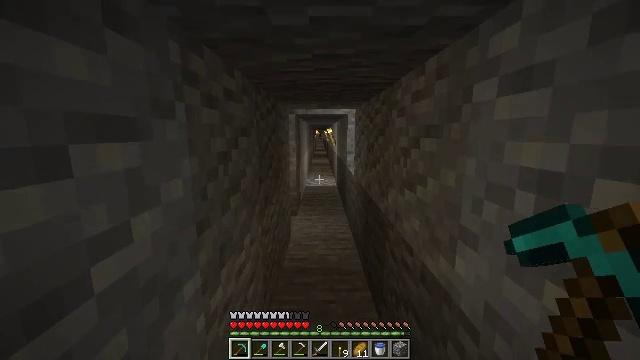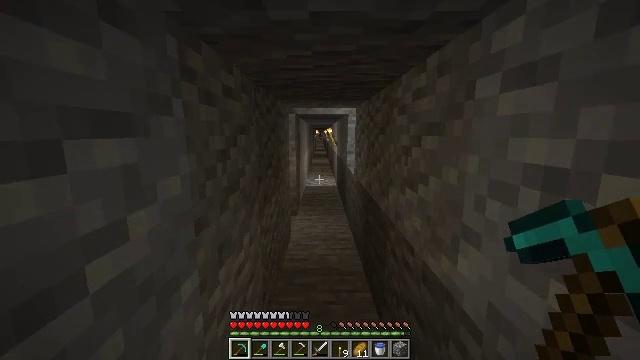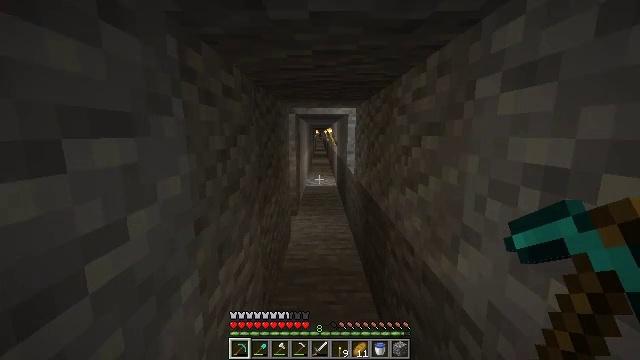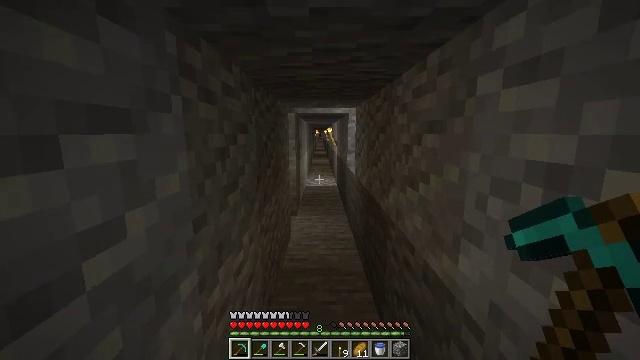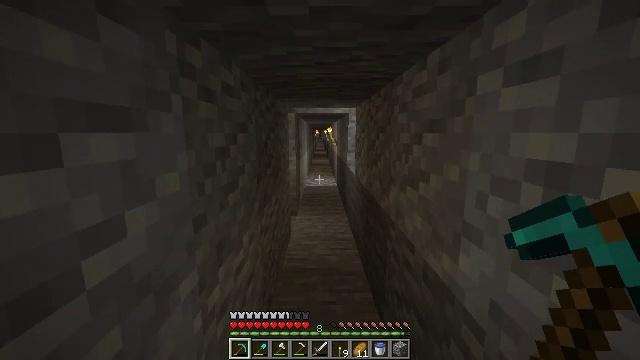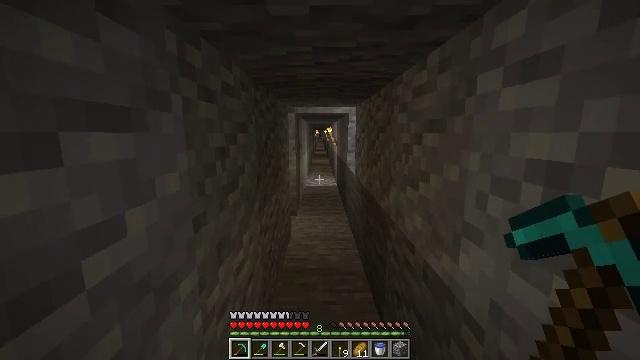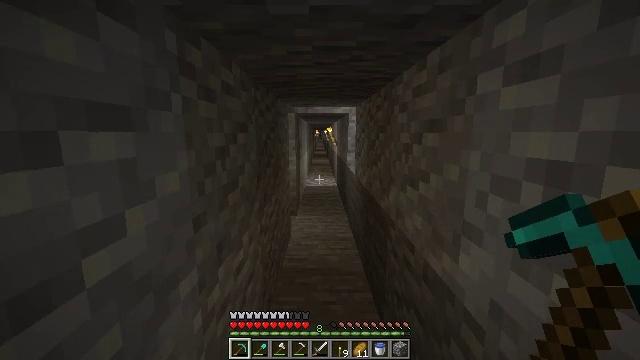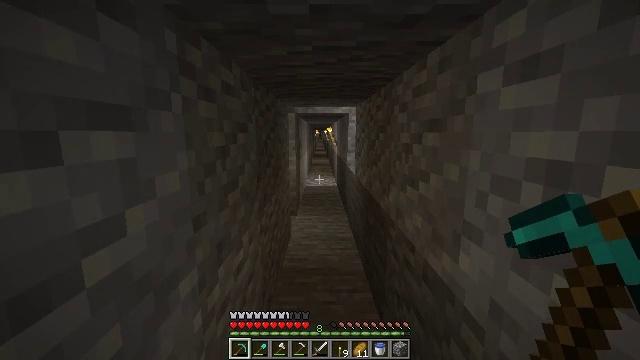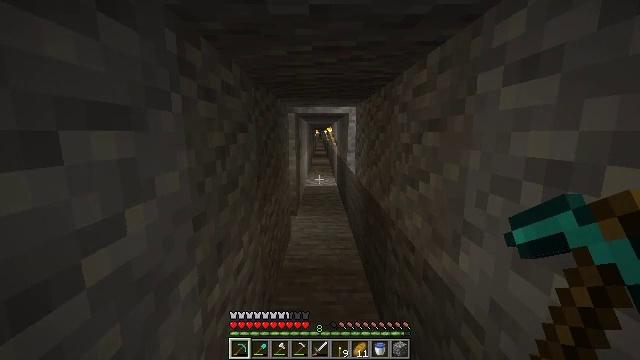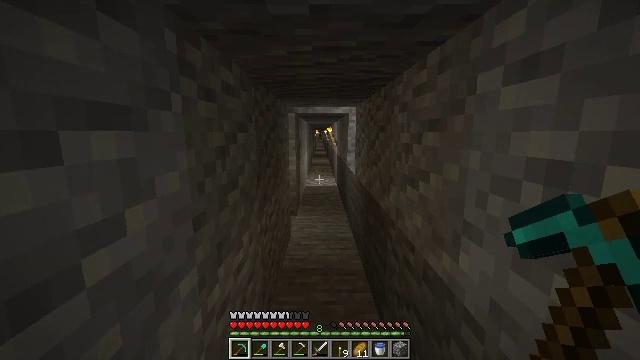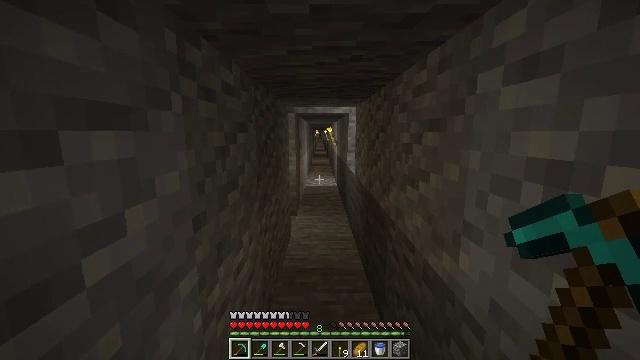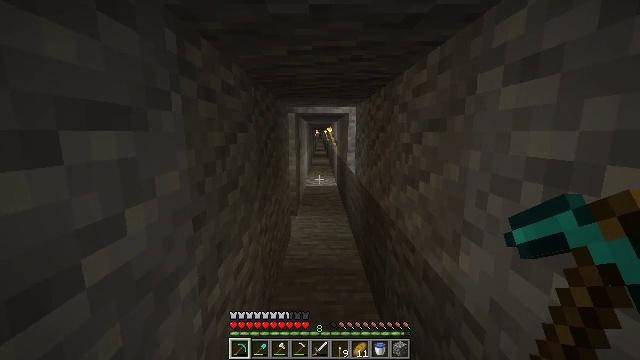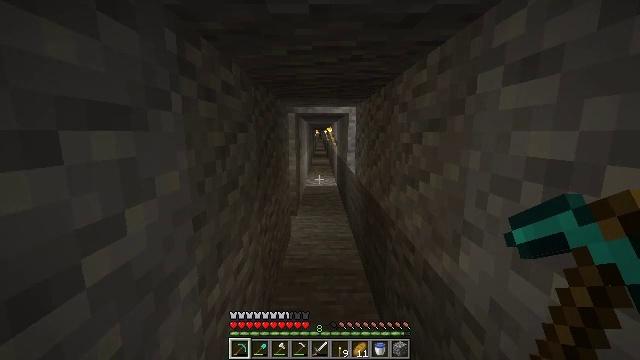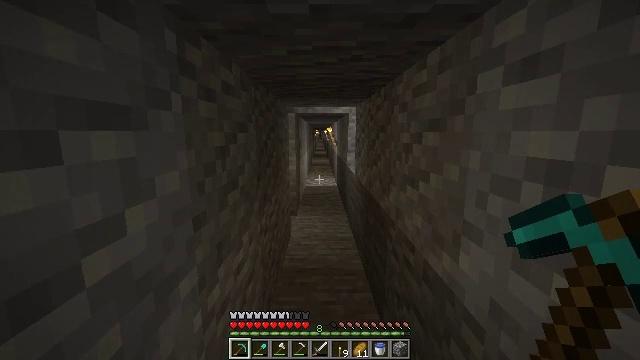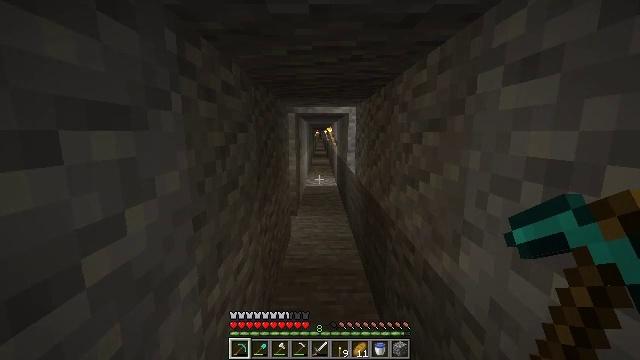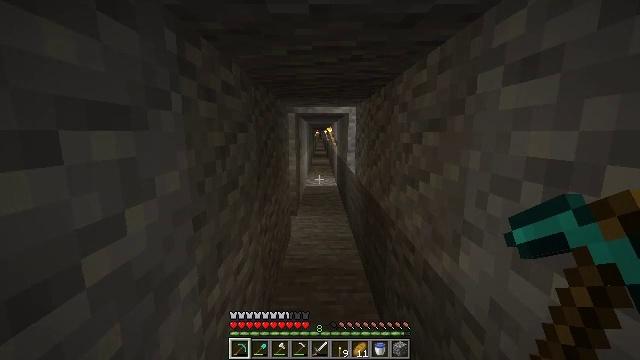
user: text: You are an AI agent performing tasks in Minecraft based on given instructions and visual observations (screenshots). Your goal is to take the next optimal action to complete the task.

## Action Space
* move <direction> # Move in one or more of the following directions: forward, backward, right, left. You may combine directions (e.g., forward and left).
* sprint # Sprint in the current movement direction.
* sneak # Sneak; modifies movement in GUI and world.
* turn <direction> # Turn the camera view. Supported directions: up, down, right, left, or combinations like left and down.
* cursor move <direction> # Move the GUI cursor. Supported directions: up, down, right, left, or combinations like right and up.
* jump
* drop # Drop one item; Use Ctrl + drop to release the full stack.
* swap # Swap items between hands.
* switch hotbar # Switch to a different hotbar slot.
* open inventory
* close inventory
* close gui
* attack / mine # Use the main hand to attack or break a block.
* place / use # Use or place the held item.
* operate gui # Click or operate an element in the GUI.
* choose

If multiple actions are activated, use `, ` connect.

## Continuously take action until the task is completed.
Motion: motion action
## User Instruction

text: Make sure you have the right materials to craft an enchanting table.
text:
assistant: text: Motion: no_op
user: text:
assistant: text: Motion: no_op
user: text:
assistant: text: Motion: no_op
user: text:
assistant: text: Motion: no_op
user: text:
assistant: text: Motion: no_op
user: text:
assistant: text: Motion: no_op
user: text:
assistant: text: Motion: no_op
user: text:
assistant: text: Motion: no_op
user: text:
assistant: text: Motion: no_op
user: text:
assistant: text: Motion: no_op
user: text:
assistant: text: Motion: no_op
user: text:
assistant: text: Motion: no_op
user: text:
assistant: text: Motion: no_op
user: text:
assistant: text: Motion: no_op
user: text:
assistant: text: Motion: no_op
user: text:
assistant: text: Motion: no_op
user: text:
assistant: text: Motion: no_op
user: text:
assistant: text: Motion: no_op
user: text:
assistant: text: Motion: no_op
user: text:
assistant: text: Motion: no_op
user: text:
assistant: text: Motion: no_op
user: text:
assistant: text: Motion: no_op
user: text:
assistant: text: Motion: no_op
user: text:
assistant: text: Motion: no_op
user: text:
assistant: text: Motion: no_op
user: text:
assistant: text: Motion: no_op
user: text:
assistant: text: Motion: no_op
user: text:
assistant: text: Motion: no_op
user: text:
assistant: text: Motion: no_op
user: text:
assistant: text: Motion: no_op